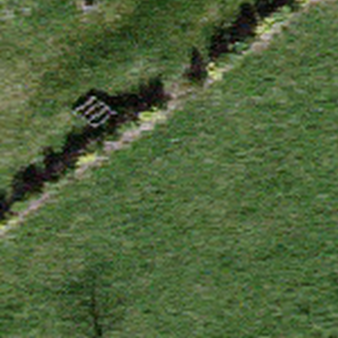
Label: other